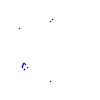
Particle: kaon